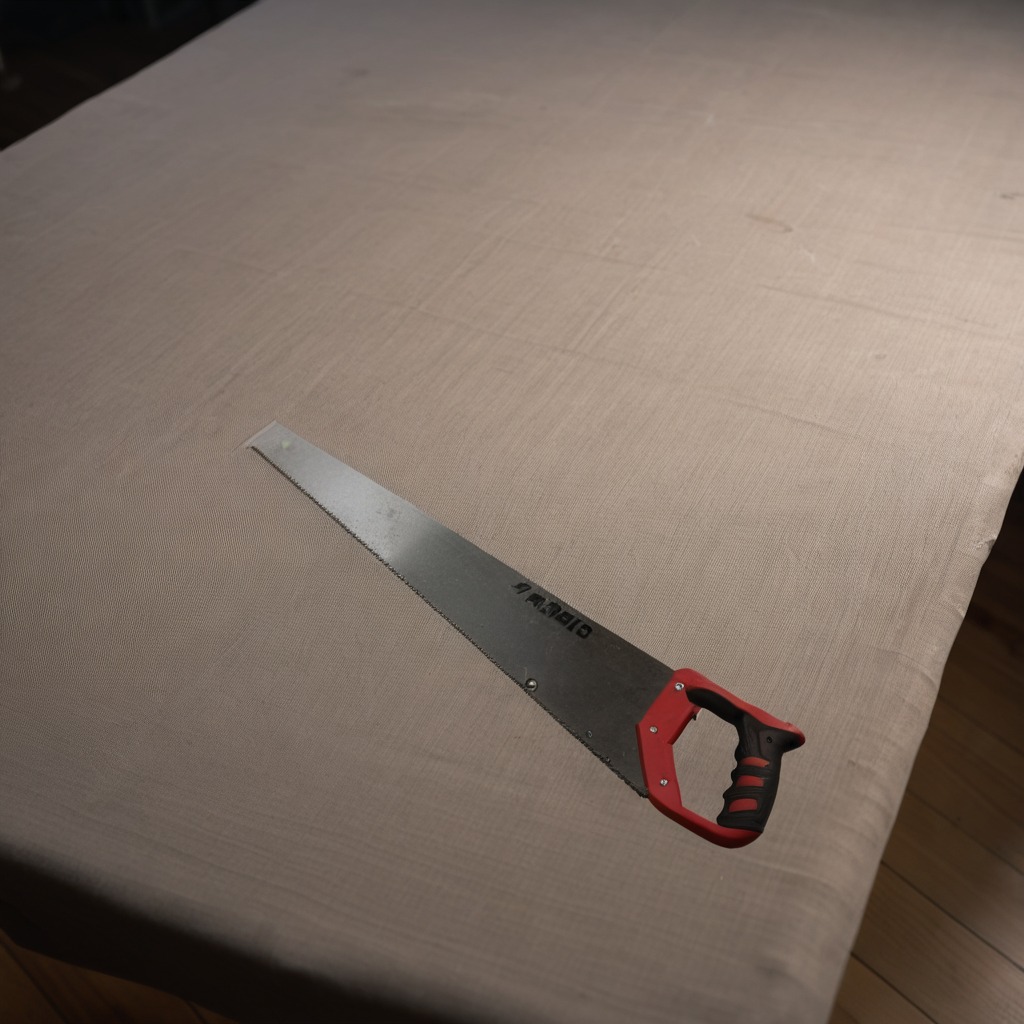
A metal saw is lying on the wooden table.